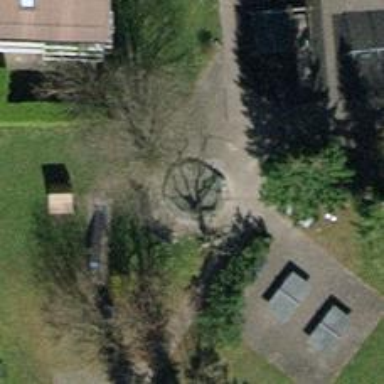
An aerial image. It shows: Sandpit at the playground.